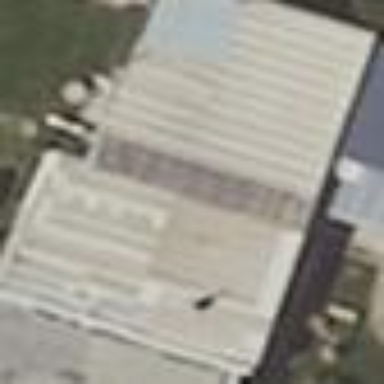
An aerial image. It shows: Shed.